Interaction volume radius: 10 \u00c5
Interaction volume height: 10 \u00c5
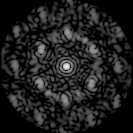
Disorder parameter: 0.5814